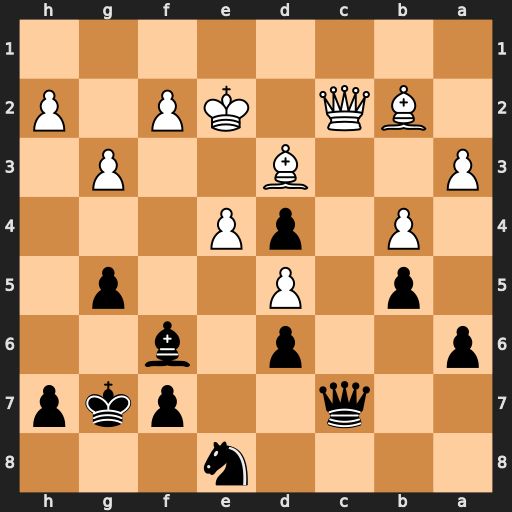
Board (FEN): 4n3/2q2pkp/p2p1b2/1p1P2p1/1P1pP3/P2B2P1/1BQ1KP1P/8
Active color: b
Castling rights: -
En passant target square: -
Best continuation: Qxc2+ Bxc2 d3+ Kxd3 Bxb2